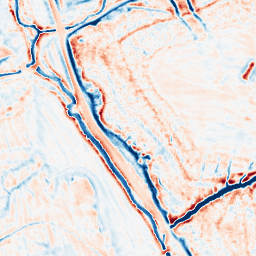
Category: edge_preserving
Decomposition family: bilateral
Decomposition parameters: d: 15
sigma_color: 100
sigma_space: 75
Upsampling method: sinc_hamming
Upsampling parameters: scale: 8
kernel_size: 16
Upsampling scale: 8